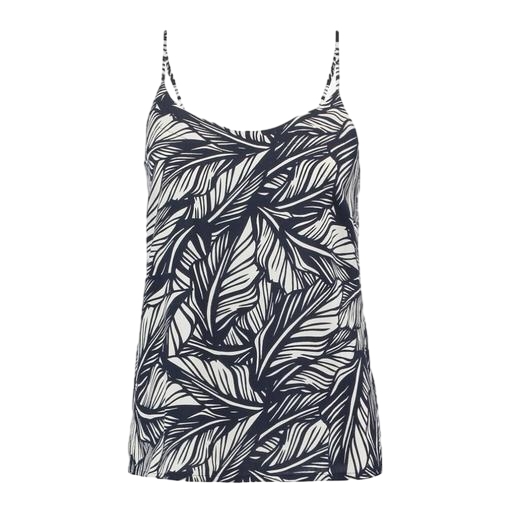
black v-neck printed tank top, black printed cami, blue lala palm leaf-print top, white background